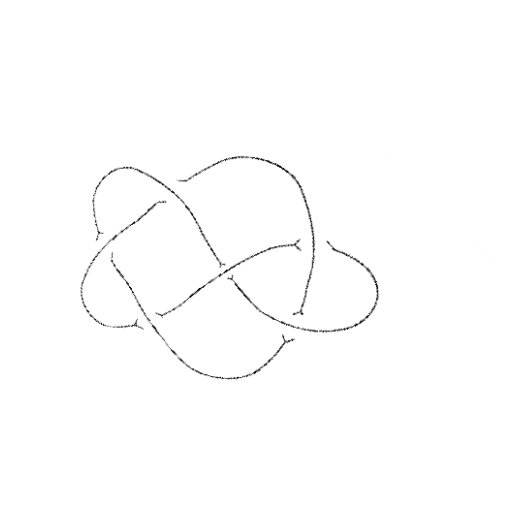
Crossing number: 6